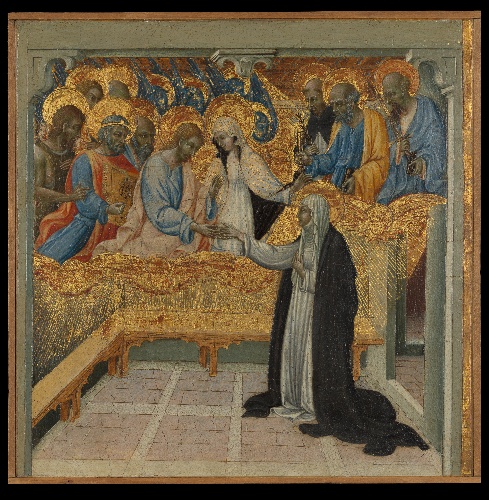
Title: The Mystic Marriage of Saint Catherine of Siena
Artist: Giovanni di Paolo (Giovanni di Paolo di Grazia)
Artist bio: Italian, Siena 1398–1482 Siena
Object type: Painting, predella panel
Classification: Paintings
Medium: Tempera and gold on wood
Dimensions: Overall, with added strips, 12 x 12 in. (30.5 x 30.5 cm); painted surface 11 3/4 x 11 3/4 in. (28.9 x 28.9 cm)
Department: European Paintings
Credit line: Bequest of Lore Heinemann, in memory of her husband, Dr. Rudolf J. Heinemann, 1996
Accession year: 1997
Repository: Metropolitan Museum of Art, New York, NY
Tags: Saint Catherine|Jesus|Saint Paul|Saint Peter